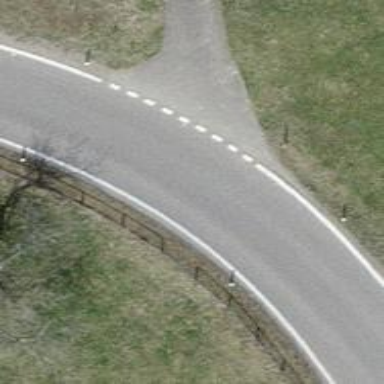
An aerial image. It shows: Tertiary road.